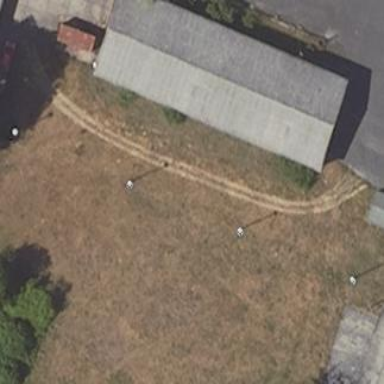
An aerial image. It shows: Shed.